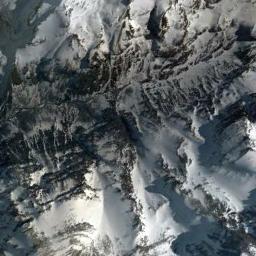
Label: snowberg